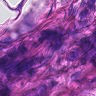
Metastatic tissue present: yes